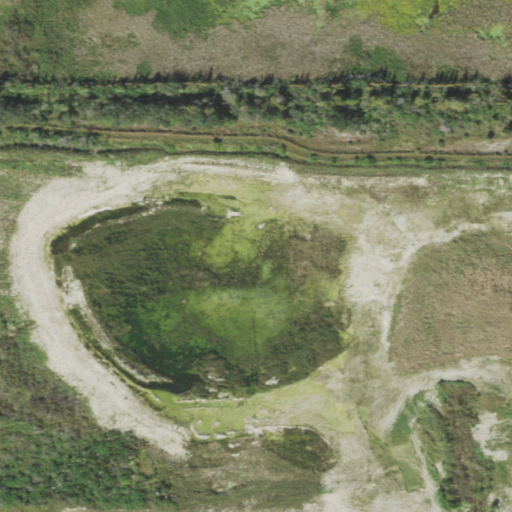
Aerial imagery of island in Florida named Pine Island containing woody wetlands, herbaceous wetlands, barren land, grassland, shrub, and open water